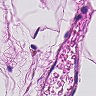
Metastatic tissue present: no